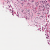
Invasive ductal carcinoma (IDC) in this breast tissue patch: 1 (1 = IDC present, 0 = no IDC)